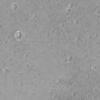
Label: not_dusty